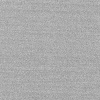
Atmospheric dust classification: dusty